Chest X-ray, PA view. Patient: 64 years old, sex M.
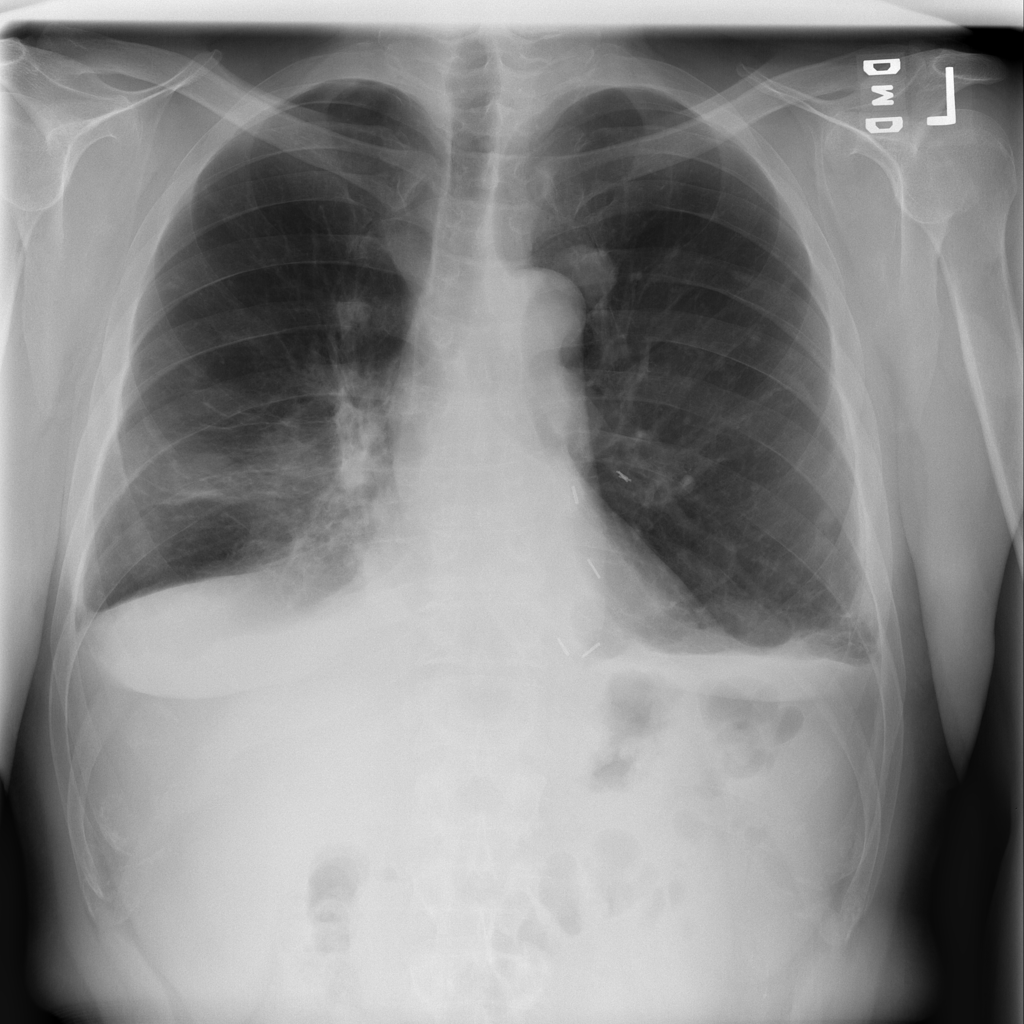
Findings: Atelectasis, Mass